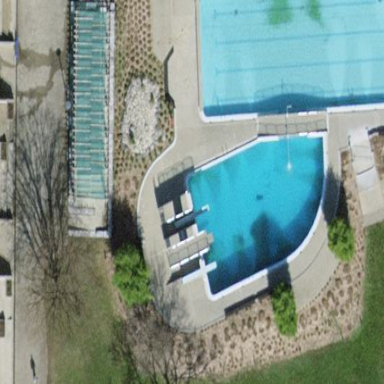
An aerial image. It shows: Swimming pool located in leisure land.